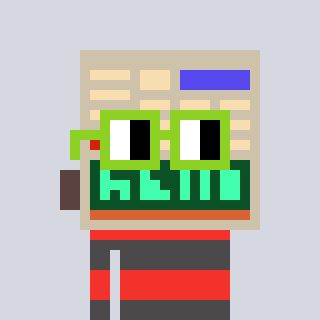
a pixel art character with square light green glasses, a calculator-shaped head and a grayscale-colored body on a cool background